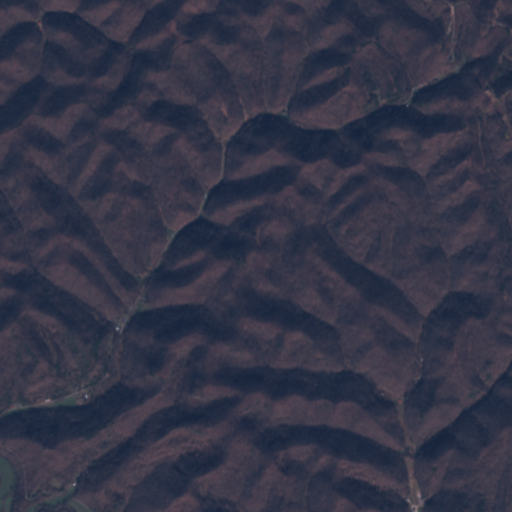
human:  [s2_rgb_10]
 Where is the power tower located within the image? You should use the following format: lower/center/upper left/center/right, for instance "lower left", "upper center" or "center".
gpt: The power tower is located in the upper right of the image.
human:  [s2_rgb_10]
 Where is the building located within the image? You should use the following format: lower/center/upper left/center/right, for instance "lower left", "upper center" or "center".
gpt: There is no building in the image.